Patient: sex M, age 52
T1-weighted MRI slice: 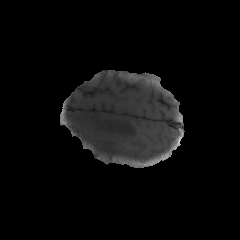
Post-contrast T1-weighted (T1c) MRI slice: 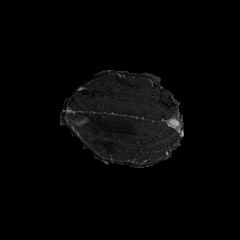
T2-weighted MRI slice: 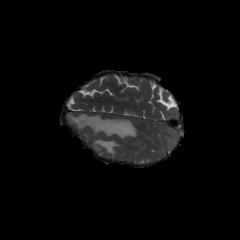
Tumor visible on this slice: yes
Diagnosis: Glioblastoma, IDH-wildtype
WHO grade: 4